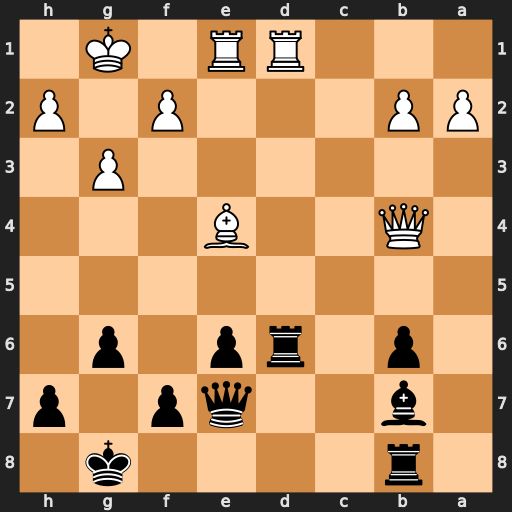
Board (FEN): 1r4k1/1b2qp1p/1p1rp1p1/8/1Q2B3/6P1/PP3P1P/3RR1K1
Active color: b
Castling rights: -
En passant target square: -
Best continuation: Rxd1 Qxe7 Rxe1+